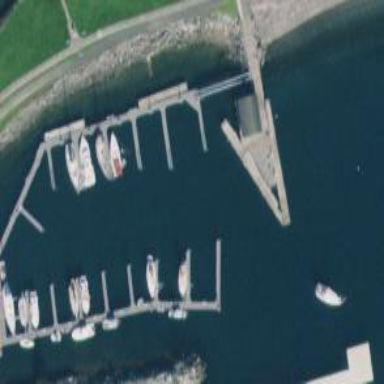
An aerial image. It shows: Marina area for leisure land.